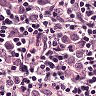
Metastatic tissue present: yes